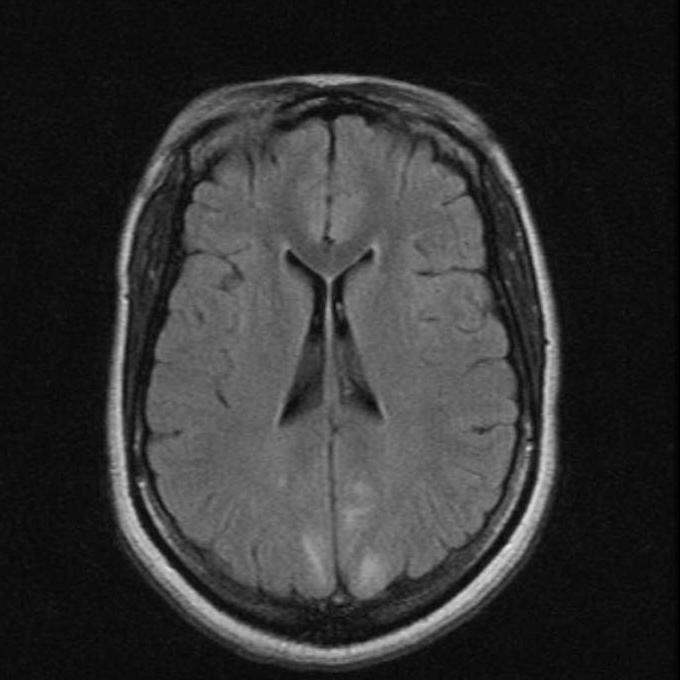
Label: notumor